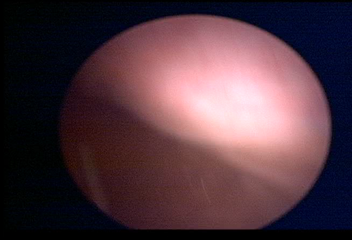
Modality: WLC
Class: Normal mucosa
Bladder cancer association: No